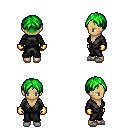
a pixel art fantasy rpg character, female body template, human, tanned skin, gray robe, red pants, green parted hairstyle, gold gloves, white slippers, four views (front, back, left, right), 2x2 character sprite sheet, small pixel art, hard edges, no anti-aliasing